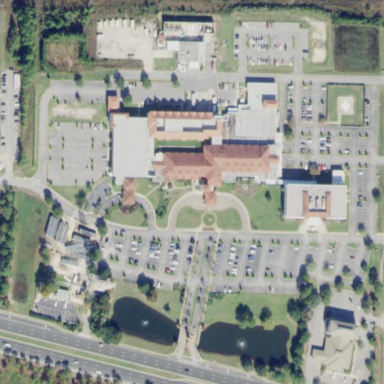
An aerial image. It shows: Healthcare facility identified as hospital.